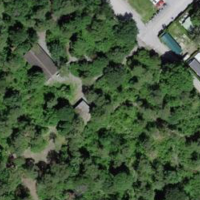
EUNIS habitat code: 40
Species observed at this site:
Centaurea scabiosa